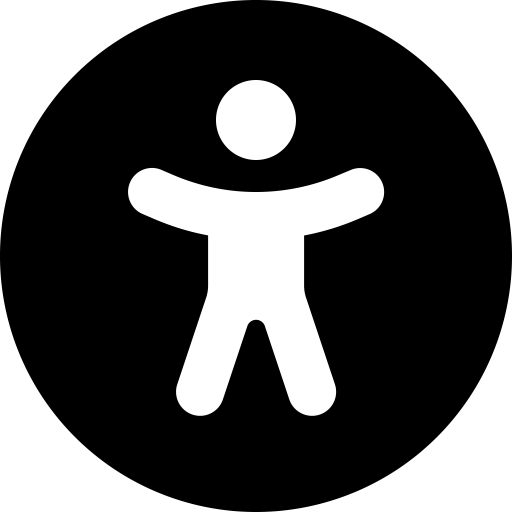
Tags: icon, FontAwesome, fa-icon, solid, universal, access